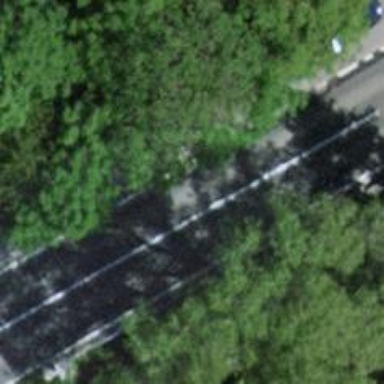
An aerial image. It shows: Secondary road crossing bridge with asphalt surface.